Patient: sex M, age 47
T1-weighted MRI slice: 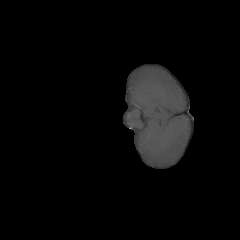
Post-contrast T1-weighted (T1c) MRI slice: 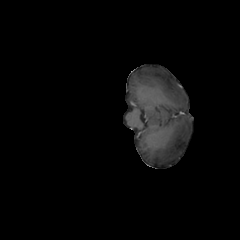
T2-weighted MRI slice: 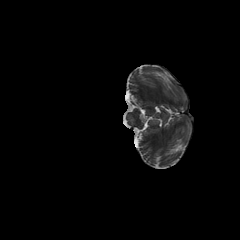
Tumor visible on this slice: no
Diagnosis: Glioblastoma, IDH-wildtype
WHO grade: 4